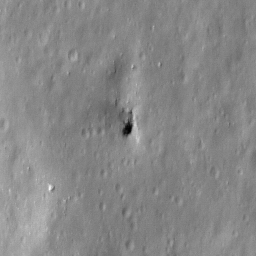
Pit: Stevinus 7
Host crater: Stevinus
Host type: impact_melt
Lunar coordinates: latitude -32.355, longitude 54.713